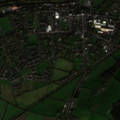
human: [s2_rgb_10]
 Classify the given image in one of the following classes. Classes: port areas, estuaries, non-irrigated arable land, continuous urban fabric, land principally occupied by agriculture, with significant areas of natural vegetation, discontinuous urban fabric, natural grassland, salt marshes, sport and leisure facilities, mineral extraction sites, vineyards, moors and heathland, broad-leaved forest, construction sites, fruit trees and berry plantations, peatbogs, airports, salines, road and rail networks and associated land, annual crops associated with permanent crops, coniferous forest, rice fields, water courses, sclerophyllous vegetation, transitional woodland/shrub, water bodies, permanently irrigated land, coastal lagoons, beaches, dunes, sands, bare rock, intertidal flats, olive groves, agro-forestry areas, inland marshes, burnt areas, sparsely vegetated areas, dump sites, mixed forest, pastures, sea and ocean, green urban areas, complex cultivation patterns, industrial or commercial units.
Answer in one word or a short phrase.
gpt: discontinuous urban fabric, non-irrigated arable land, pastures, mixed forest